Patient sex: M
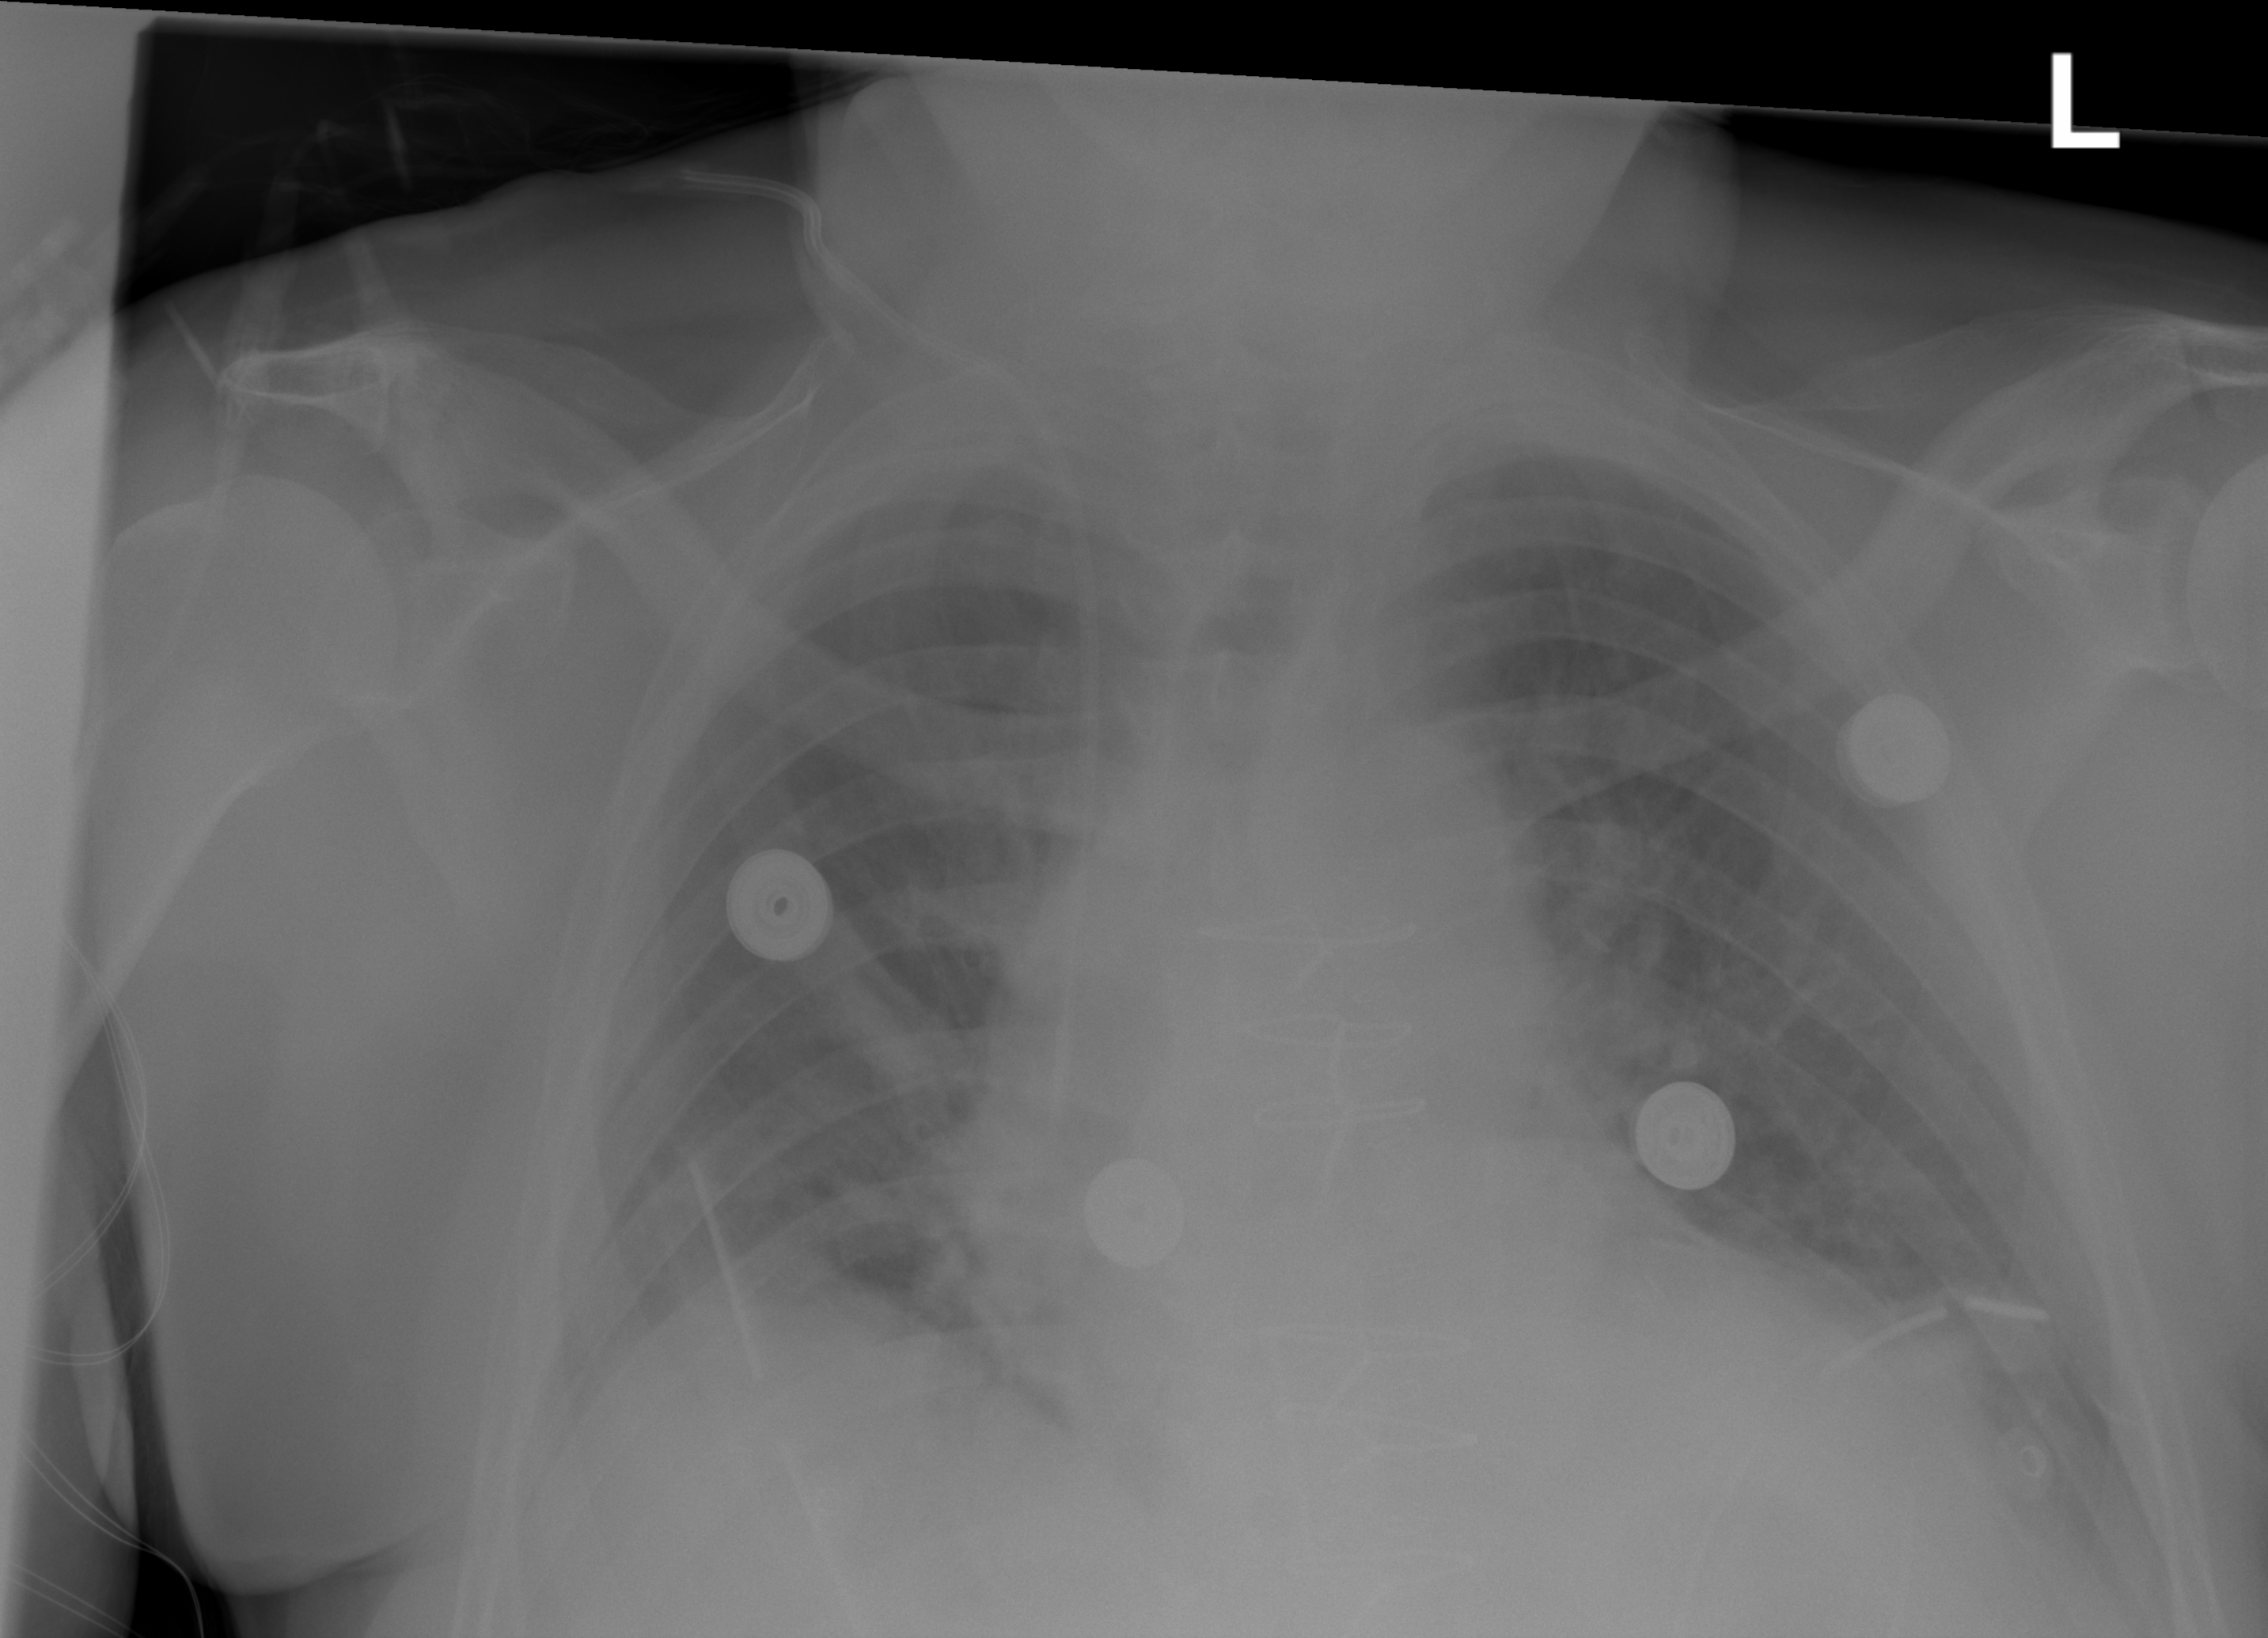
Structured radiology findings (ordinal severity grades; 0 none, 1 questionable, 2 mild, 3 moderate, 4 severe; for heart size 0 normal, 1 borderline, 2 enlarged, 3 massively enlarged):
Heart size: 2
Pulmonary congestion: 2
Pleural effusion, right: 0
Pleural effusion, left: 2
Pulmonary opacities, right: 0
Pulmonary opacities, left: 0
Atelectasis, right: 0
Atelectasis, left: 2